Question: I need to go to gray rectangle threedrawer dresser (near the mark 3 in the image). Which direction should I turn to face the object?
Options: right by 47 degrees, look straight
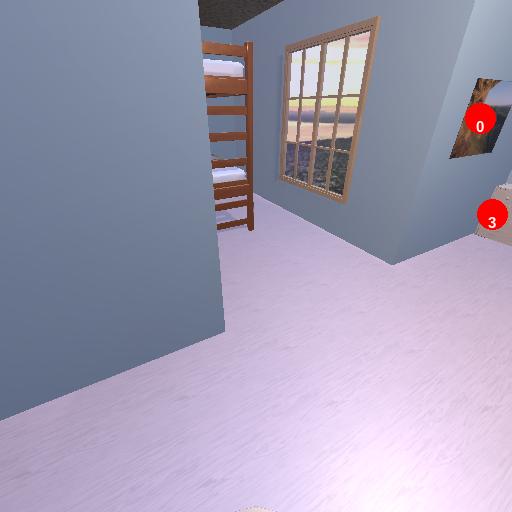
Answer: right by 47 degrees